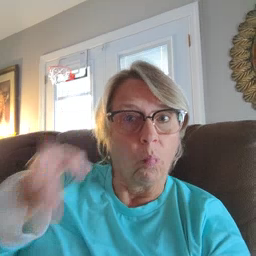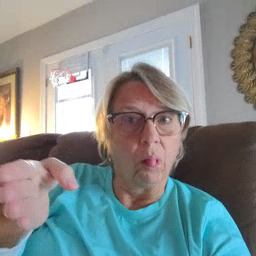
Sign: will